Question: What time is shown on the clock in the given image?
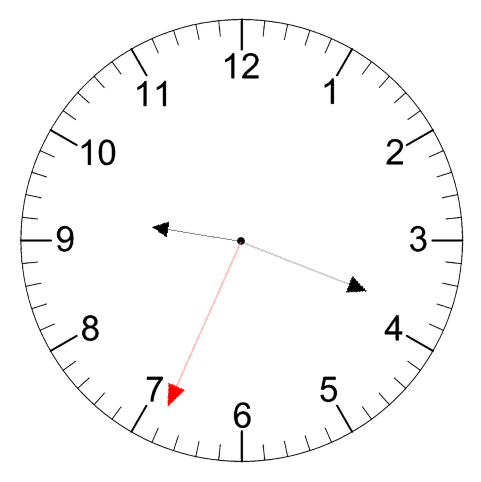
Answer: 09:18:34